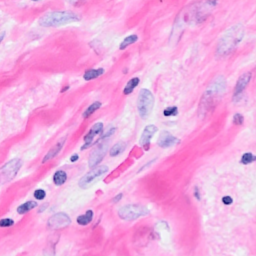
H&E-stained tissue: Breast